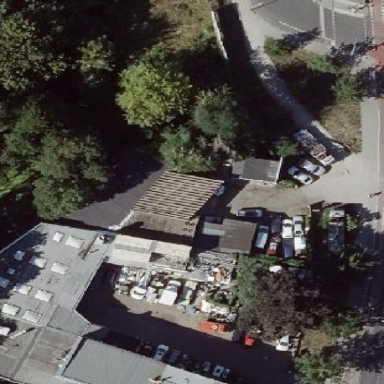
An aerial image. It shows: Car repair shop.